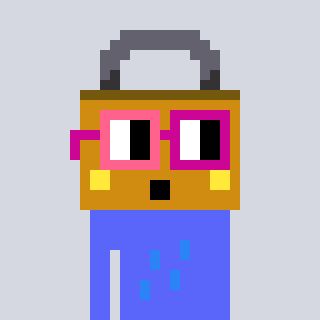
a pixel art character with square pink and red glasses, a lock-shaped head and a purple-colored body on a cool background